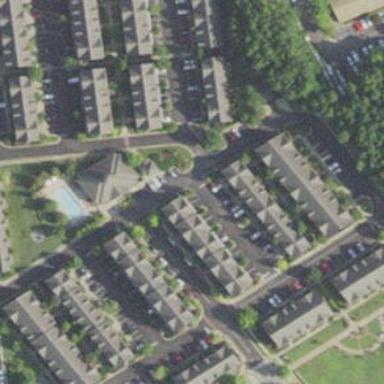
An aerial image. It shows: Residential area with apartments.